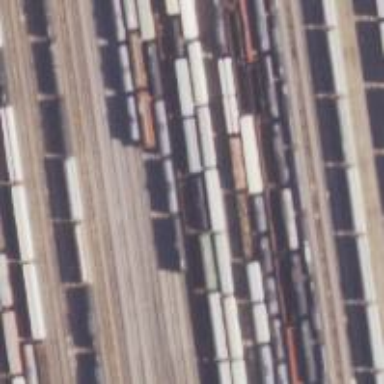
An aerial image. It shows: Railway yard in service.